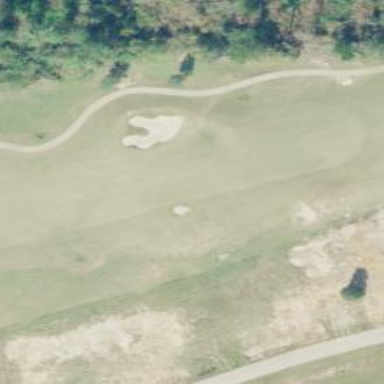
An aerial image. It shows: Golf hole.